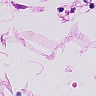
Metastatic tissue present: no